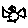
Label: bird